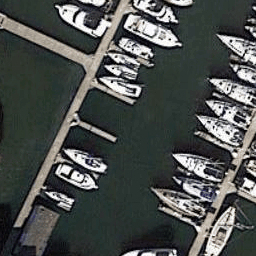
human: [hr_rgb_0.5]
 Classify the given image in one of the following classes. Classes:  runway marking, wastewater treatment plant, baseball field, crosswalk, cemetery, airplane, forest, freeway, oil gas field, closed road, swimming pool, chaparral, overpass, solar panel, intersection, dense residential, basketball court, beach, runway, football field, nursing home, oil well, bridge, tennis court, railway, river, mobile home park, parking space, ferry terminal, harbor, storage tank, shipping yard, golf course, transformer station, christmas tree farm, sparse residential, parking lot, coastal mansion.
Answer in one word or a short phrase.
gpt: harbor